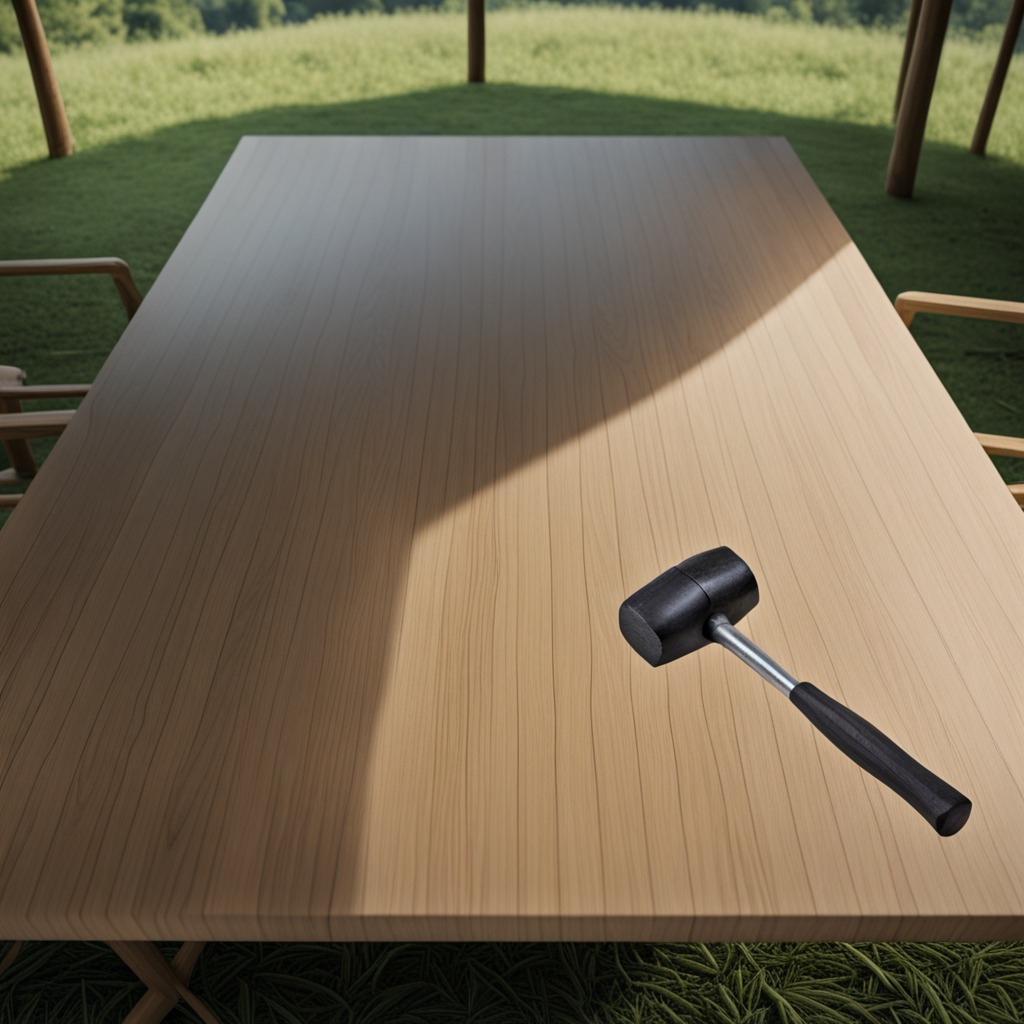
A hammer is lying on the wooden table.